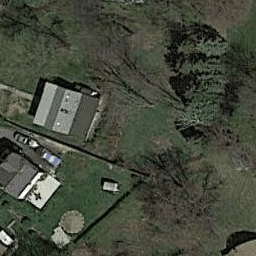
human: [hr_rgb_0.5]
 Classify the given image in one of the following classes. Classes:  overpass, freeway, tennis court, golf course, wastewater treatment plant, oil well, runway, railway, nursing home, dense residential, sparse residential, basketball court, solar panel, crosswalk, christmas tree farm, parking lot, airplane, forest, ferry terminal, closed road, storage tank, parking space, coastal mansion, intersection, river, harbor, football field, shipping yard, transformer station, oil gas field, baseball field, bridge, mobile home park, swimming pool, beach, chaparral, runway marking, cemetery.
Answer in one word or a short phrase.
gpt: sparse residential